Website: bh-photo
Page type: address-validator
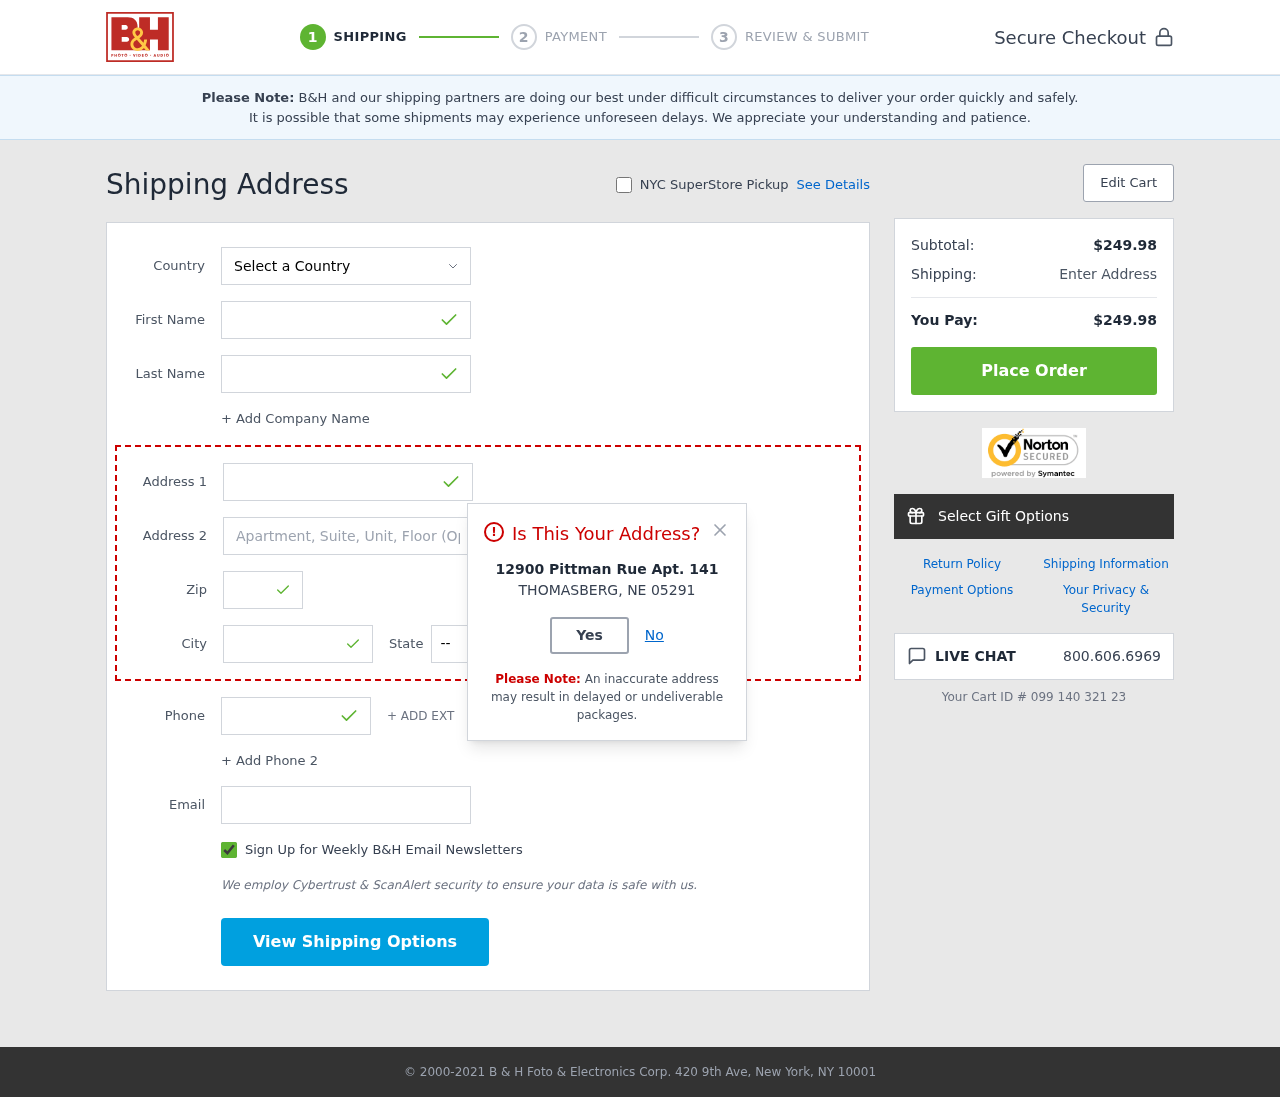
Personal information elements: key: PII_CITY
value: Thomasberg
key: PII_COUNTRY
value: United States
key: PII_EMAIL
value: austin.morton@hotmail.com
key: PII_FIRSTNAME
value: Austin
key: PII_LASTNAME
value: Morton
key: PII_PHONE
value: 4714729385
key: PII_POSTCODE
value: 05291
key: PII_STATE_ABBR
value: NE
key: PII_STREET
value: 12900 Pittman Rue Apt. 141
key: PII_STREET2
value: Apt. 094
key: PII_CITY_MODAL
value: THOMASBERG
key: PII_POSTCODE_FULL
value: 05291
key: PII_POSTCODE_NUMERIC
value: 5291
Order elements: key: ORDER_SUBTOTAL
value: $249.98
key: ORDER_TOTAL
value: $249.98
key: ORDER_ID
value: Your Cart ID # 099 140 321 23